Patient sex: M
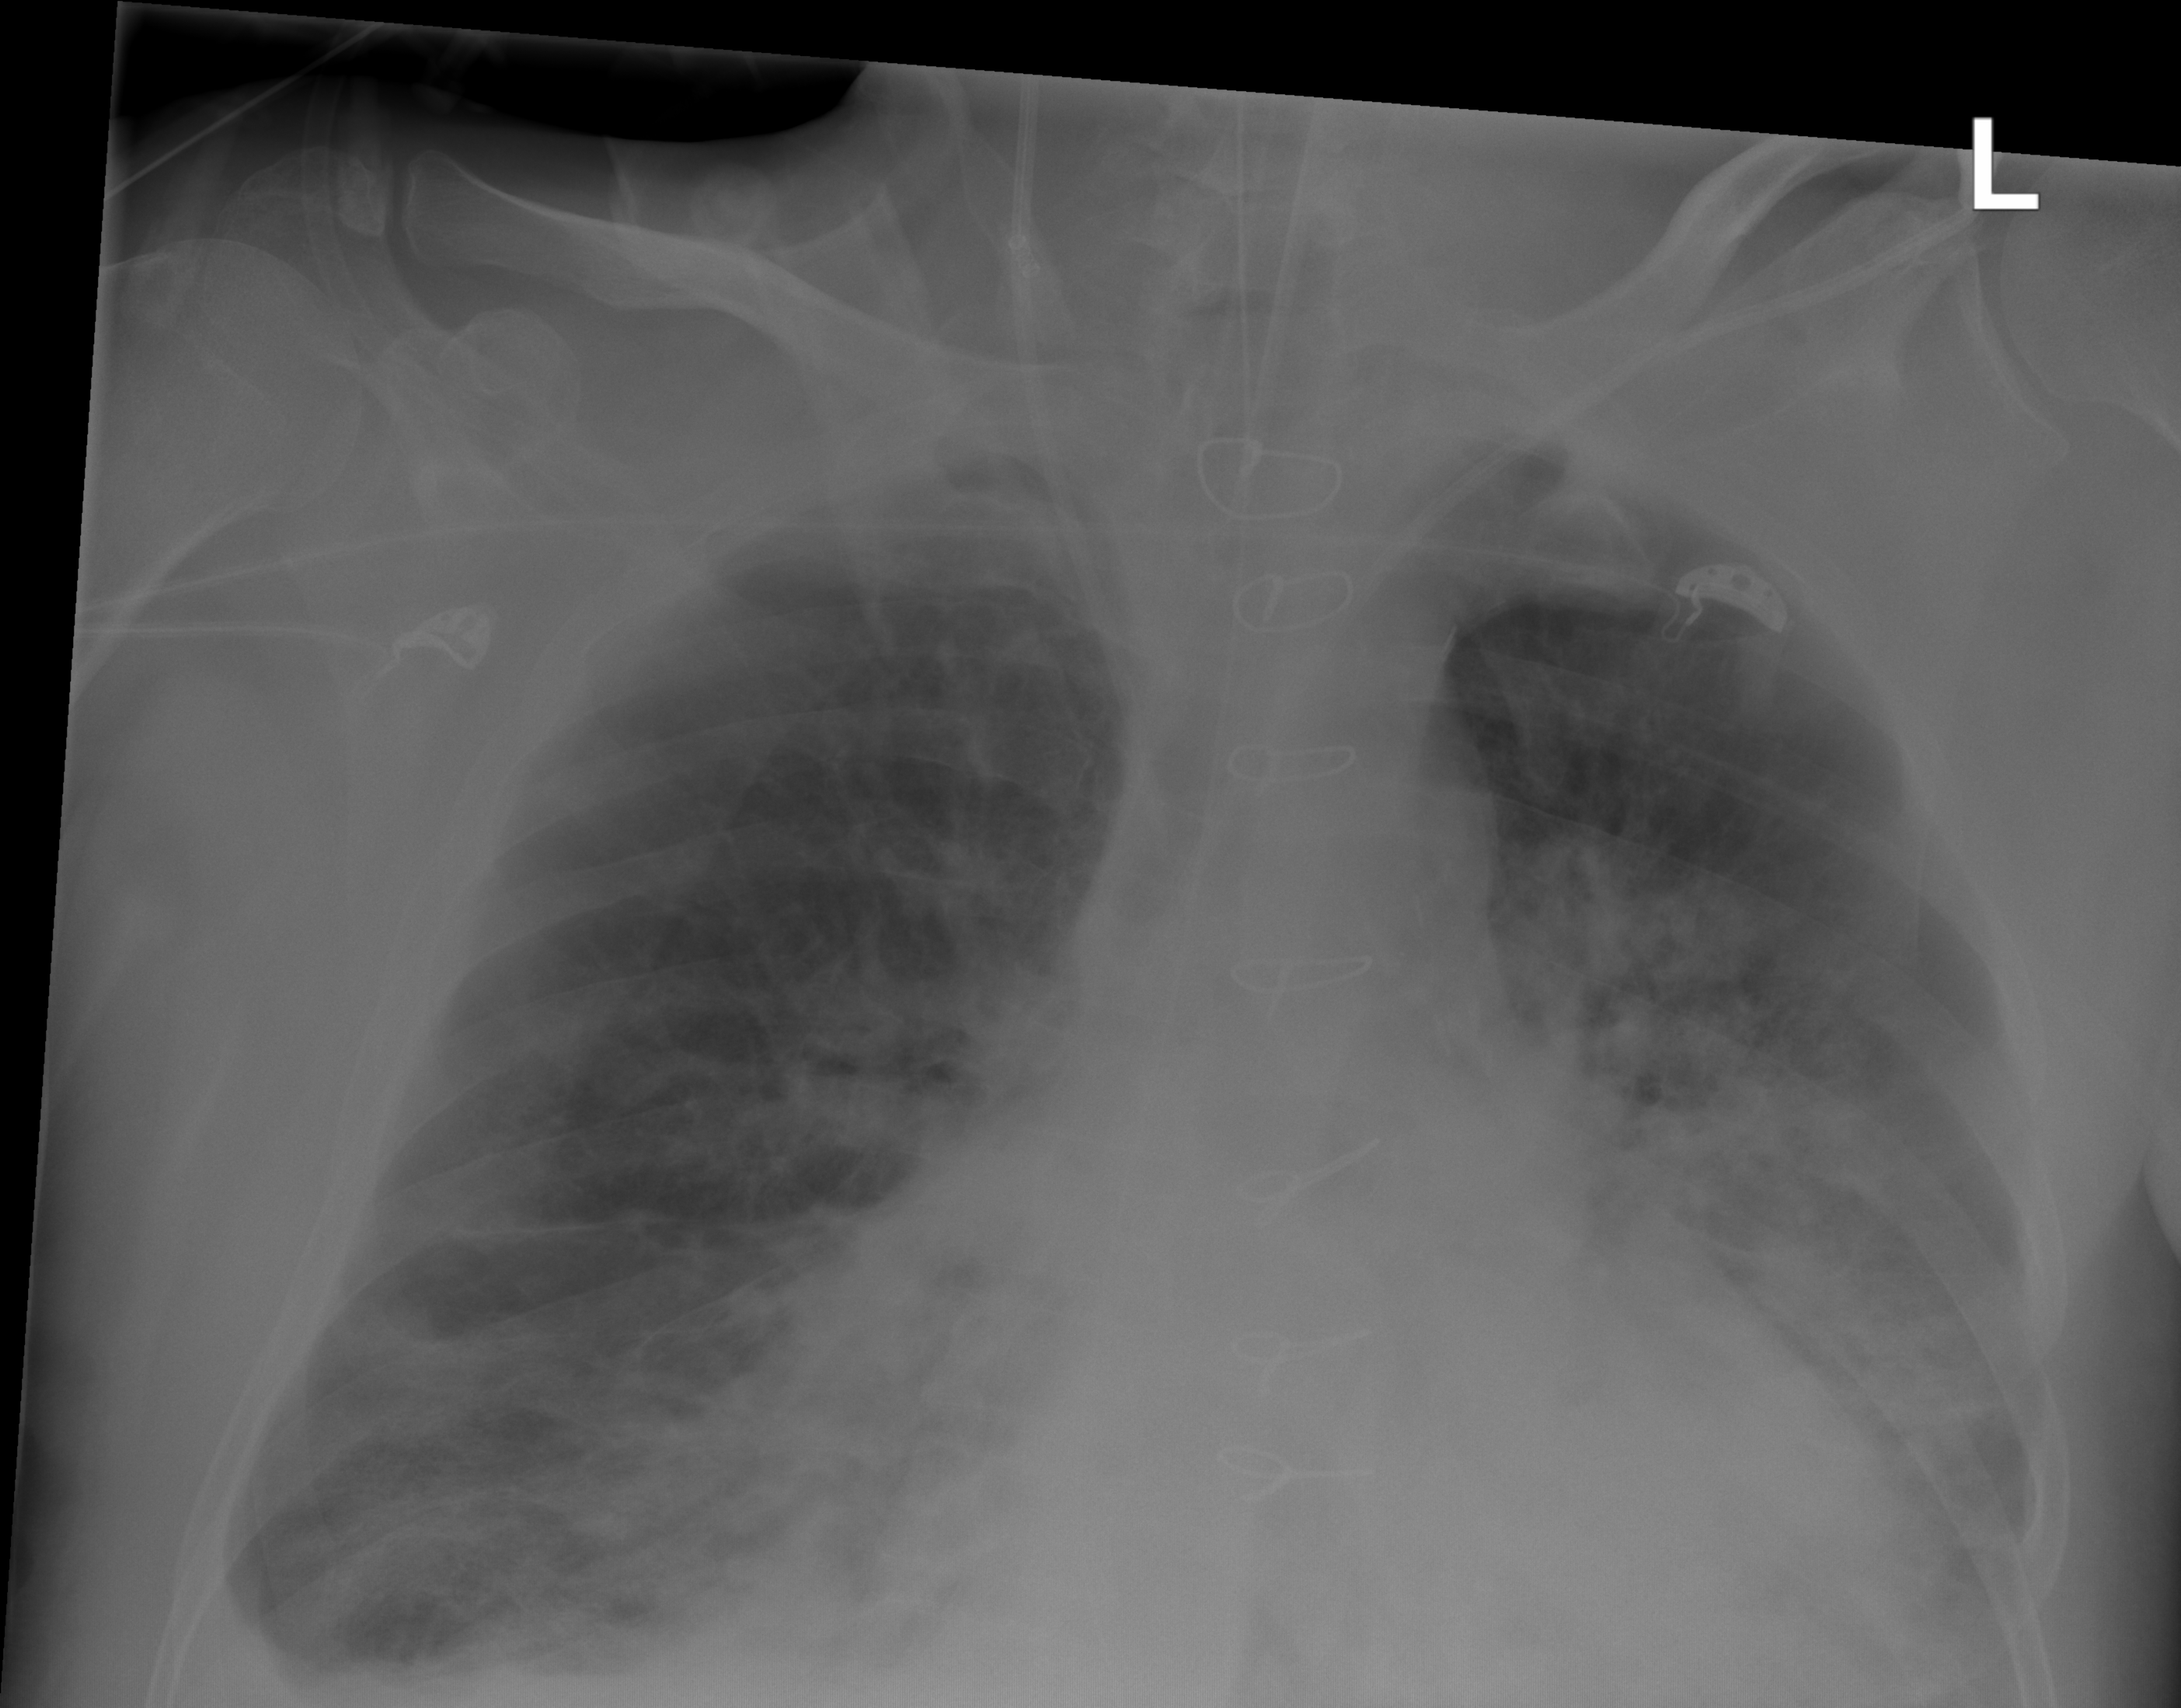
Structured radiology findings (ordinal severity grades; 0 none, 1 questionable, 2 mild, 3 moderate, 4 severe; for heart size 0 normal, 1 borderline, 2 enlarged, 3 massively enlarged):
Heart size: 2
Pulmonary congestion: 2
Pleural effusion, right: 2
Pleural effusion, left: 2
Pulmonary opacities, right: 3
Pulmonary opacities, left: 3
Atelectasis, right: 2
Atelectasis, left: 2